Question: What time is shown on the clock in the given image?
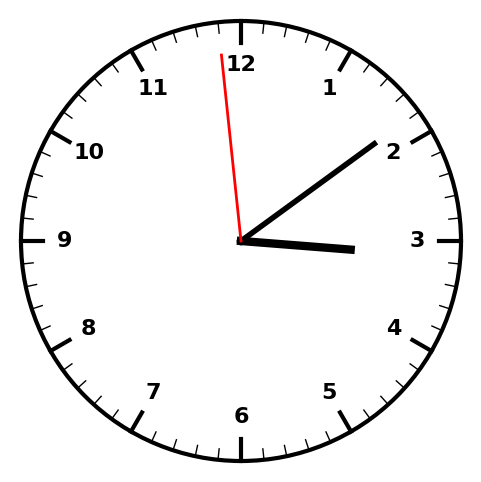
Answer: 03:08:59